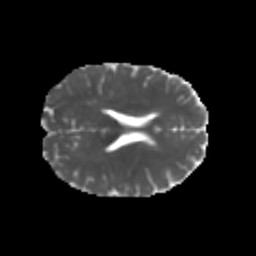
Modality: MD
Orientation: axial
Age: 28
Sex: male
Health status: healthy